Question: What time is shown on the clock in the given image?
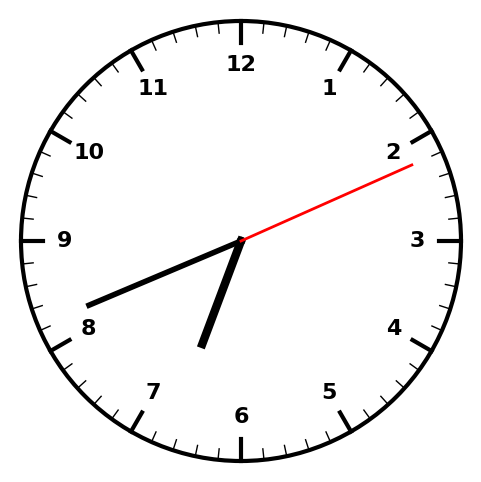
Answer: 06:41:11